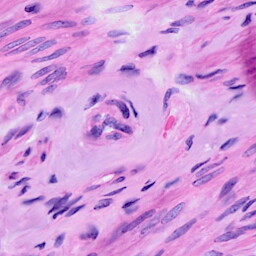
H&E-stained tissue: Ovarian